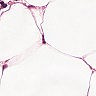
Metastatic tissue present: yes